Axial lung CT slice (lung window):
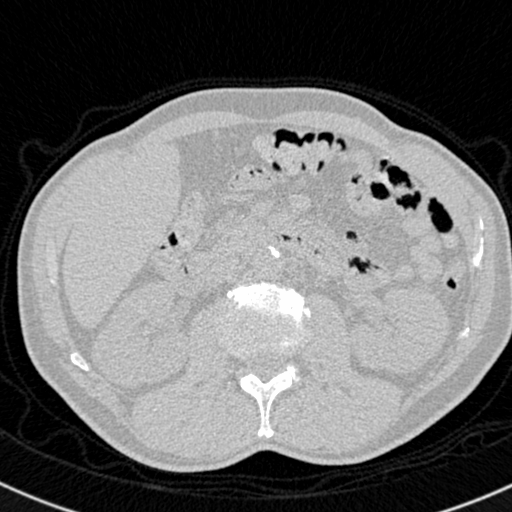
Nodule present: no